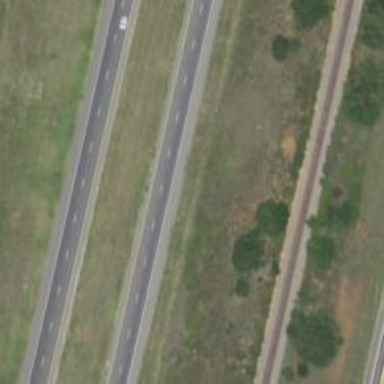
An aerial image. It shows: Asphalt motorway.